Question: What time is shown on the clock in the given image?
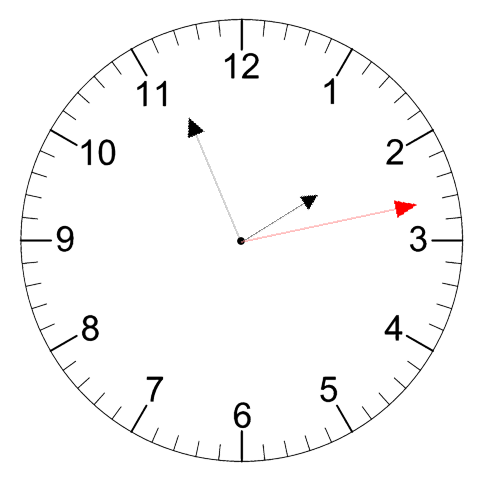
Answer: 01:56:13